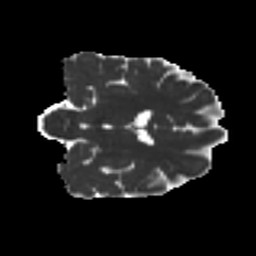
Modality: MD
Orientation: coronal
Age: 36
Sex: female
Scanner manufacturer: ge
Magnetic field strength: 3 T
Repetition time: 7.8 s
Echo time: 0.0606 s